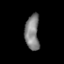
Tissue: prostate
Cell type: T cells
Senescence score: 0.2681
Nuclear area (px): 489
Mean DAPI intensity: 129.62